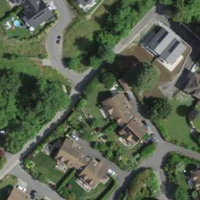
EUNIS habitat code: 55
Species observed at this site:
Galeopsis tetrahit
Cotinus coggygria
Lamium galeobdolon